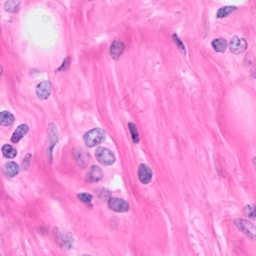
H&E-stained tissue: Breast